Question: > i want to implement slider bar in my application without using xml. i try to search using google but not able to get any sample code.how to create slider bar in android, pls guide me,
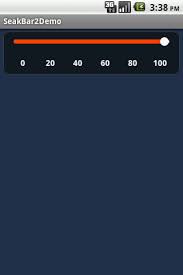
Answer: This should work, it uses the built in SeekBar. The onProgressChanged is passed the location of the progress and an integer between the value 0-100 when it is changed.
'''
import android.widget.LinearLayout;
import android.widget.LinearLayout.LayoutParams;
import android.widget.SeekBar;
public class SeekBarExample extends Activity {
LinearLayout ll;
SeekBar sBar;
@Override
protected void onCreate(Bundle savedInstanceState) {
super.onCreate(savedInstanceState);
ll = new LinearLayout(this);
sBar = new SeekBar(this);
SeekBar.OnSeekBarChangeListener abc = new SeekBar.OnSeekBarChangeListener() {
@Override
public void onStopTrackingTouch(SeekBar seekBar) {
}
@Override
public void onStartTrackingTouch(SeekBar seekBar) {
}
@Override
public void onProgressChanged(SeekBar seekBar, int progress, boolean fromUser) {
//Executed when progress is changed
System.out.println(progress);
}
};
sBar.setOnSeekBarChangeListener(abc);
LayoutParams sBarLayParams=new LayoutParams(LayoutParams.FILL_PARENT, LayoutParams.WRAP_CONTENT);
ll.addView(sBar,sBarLayParams);
setContentView(ll);
}
}
'''